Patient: sex M, age 70
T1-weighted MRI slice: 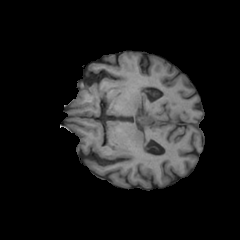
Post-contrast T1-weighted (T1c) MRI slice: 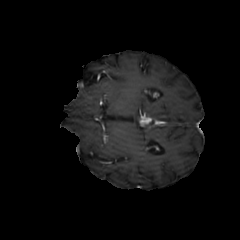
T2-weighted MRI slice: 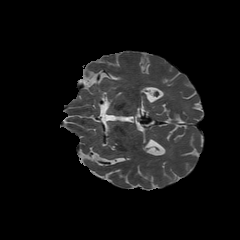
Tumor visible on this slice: no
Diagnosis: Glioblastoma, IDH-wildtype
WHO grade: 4